Question: I have a method that uses foldLeft in Scala.
'''
def bitSetToByte(b:collection.BitSet, sh:Int=0) =
((0 /: b) {(acc, input) => acc + (1 << (input - sh))}).toByte
'''
The method has two parameters for the anonymous function, so I replaced it with _ by removing formal arguments.
'''
def bitSetToByte(b:collection.BitSet, sh:Int=0) = ((0 /: b) {(_ + (1 << (_ - sh))}).toByte
'''
The issue is that I have type mismatch error message.

What might be wrong?
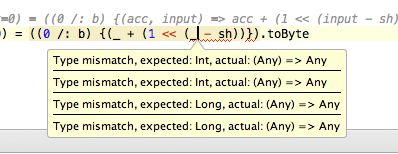
Answer: When interpreting '_', the compiler assumes that the anonymous function that the '_' corresponds to is enclosed in the nearest set of parentheses (except for '(_)'). Basically, the compiler interpreted '(_ - sh)' to be '(x => x - sh)', then complained because you were passing a function to '<<' when it expected an 'Int'.